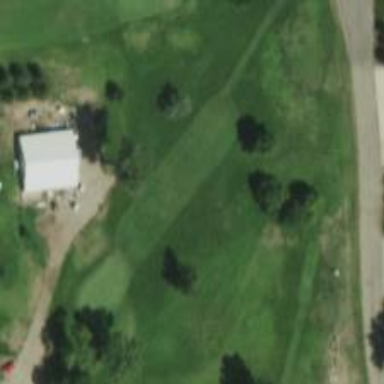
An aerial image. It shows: View of golf hole.